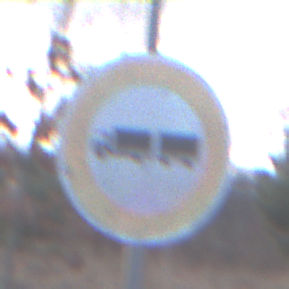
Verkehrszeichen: VerbotLastkraftwagenMitAnhaenger
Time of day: MorningAfternoon
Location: Outdoor (Nature)
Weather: PartlyCloudy
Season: NotSpecified
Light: Natural